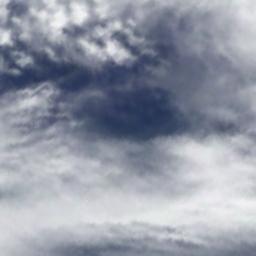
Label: cloud